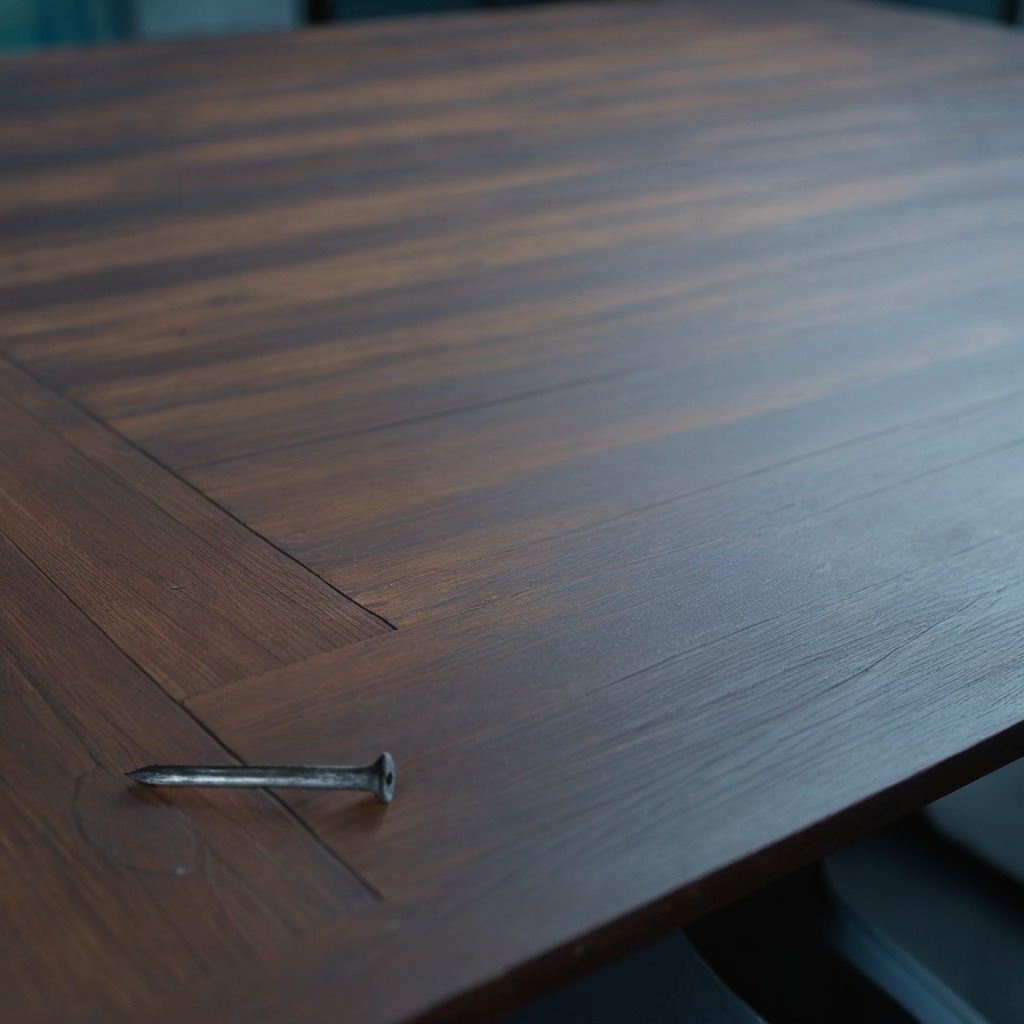
An iron nail is lying on the old table.